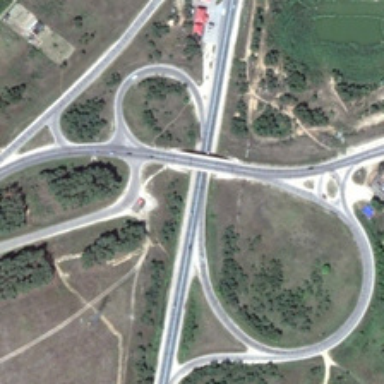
Many green trees and bareland are near a viaduct .